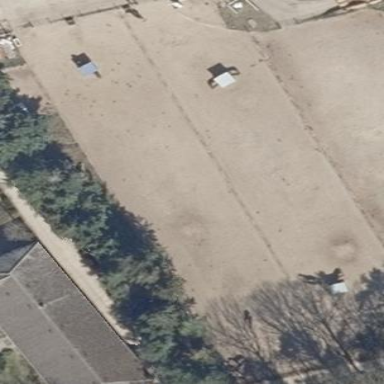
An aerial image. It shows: Paddock enclosed by fence used for animal keeping.